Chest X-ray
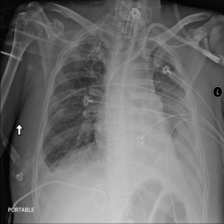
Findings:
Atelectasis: negative
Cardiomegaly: negative
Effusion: positive
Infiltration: negative
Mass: negative
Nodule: negative
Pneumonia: negative
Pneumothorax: negative
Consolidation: negative
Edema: negative
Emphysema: negative
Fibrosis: negative
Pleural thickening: negative
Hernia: negative